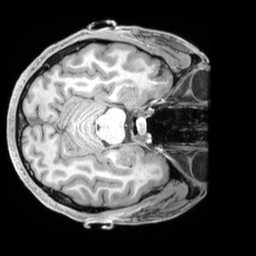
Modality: T1w
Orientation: axial
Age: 23
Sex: male
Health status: ill
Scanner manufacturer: siemens
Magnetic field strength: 3 T
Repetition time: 2.2 s
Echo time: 0.00218 s